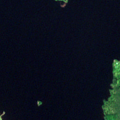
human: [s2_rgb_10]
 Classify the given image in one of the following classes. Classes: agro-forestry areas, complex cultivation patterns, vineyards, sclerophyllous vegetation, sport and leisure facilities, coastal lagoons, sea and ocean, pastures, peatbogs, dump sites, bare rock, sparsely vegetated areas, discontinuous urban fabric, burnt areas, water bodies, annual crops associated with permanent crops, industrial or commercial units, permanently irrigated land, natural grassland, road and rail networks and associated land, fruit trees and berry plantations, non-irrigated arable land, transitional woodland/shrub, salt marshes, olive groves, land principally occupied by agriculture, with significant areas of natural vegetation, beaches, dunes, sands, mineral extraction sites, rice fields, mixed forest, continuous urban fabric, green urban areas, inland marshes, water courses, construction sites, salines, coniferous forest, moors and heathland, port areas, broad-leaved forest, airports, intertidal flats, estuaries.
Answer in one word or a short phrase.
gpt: non-irrigated arable land, mixed forest, water bodies